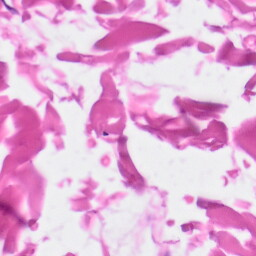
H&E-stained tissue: Skin